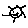
Label: sun